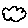
Label: cloud